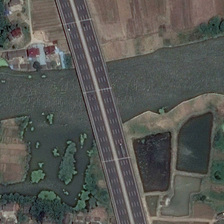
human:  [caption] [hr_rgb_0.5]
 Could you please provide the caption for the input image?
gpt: many pieces of farmlands are in two sides of a river with a bridge over it .

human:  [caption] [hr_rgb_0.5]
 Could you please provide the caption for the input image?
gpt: many pieces of farmlands are in two sides of a river with a bridge over it .

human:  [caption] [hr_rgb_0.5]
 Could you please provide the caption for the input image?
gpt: many pieces of farmlands are in two sides of a river with a bridge over it .

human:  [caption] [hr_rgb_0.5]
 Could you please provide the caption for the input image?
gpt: many pieces of farmlands are in two sides of a river with a bridge over it .

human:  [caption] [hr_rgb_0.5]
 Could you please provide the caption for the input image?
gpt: many pieces of farmlands are in two sides of a river with a bridge over it .